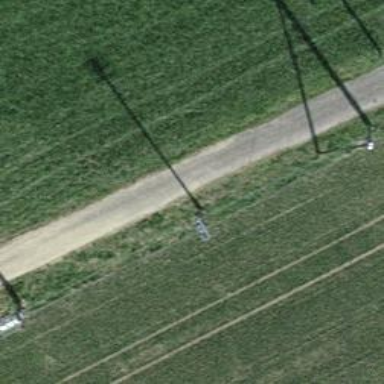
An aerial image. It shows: Minor power line.